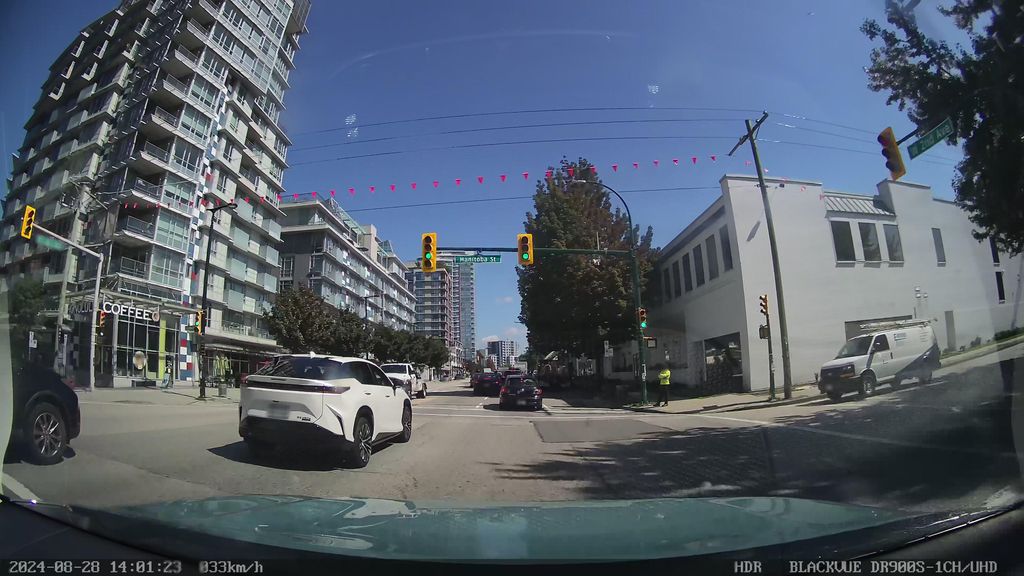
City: vancouver